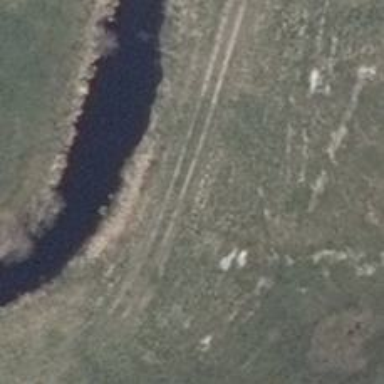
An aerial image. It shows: Track with very rough surface.